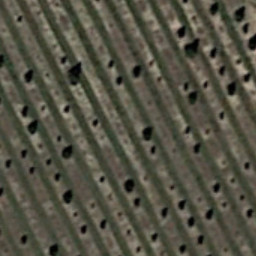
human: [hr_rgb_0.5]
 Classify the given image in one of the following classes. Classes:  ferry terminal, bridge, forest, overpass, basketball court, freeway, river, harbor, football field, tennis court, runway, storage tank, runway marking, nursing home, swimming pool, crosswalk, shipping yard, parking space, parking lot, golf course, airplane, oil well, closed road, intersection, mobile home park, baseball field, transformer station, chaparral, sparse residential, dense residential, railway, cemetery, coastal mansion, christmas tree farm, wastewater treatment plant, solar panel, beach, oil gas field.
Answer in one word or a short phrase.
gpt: christmas tree farm